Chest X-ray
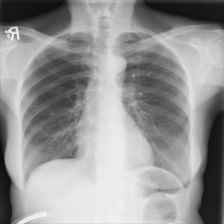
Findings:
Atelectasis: negative
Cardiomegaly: negative
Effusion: negative
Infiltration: negative
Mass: negative
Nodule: negative
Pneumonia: negative
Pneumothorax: negative
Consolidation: negative
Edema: negative
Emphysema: negative
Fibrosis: negative
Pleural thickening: negative
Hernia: negative